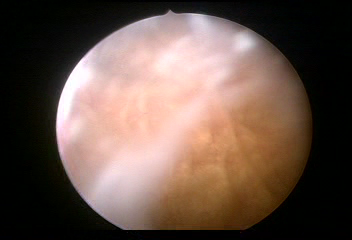
Modality: WLC
Class: Normal mucosa
Bladder cancer association: No